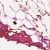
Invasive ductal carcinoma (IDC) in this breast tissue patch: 0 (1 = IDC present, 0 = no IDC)